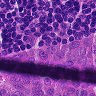
Metastatic tissue present: yes